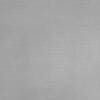
Label: dusty